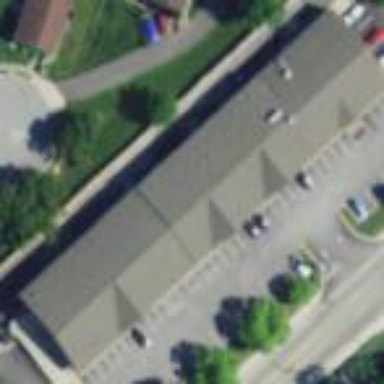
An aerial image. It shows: Commercial building.